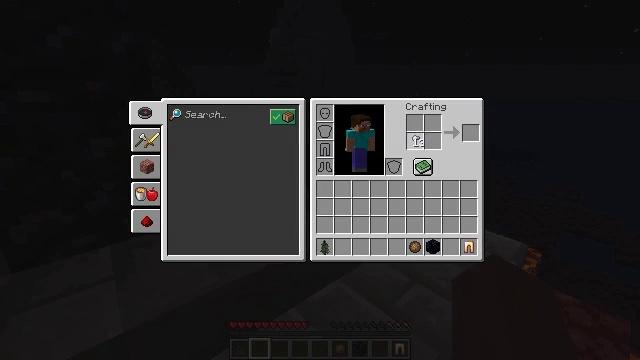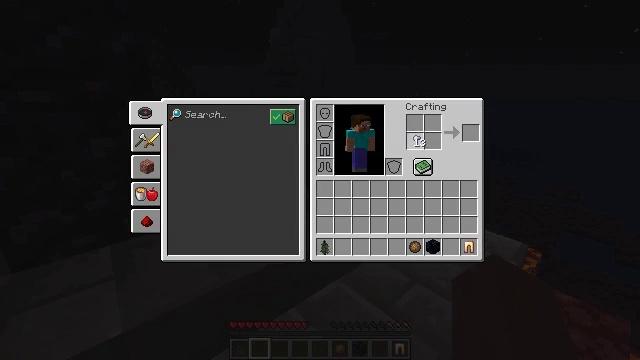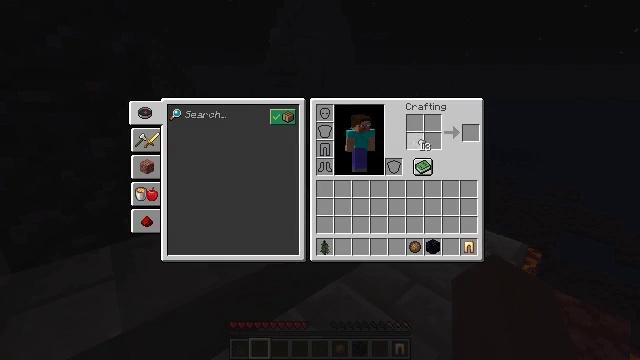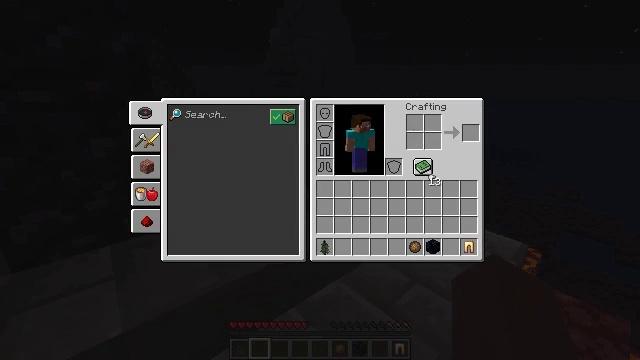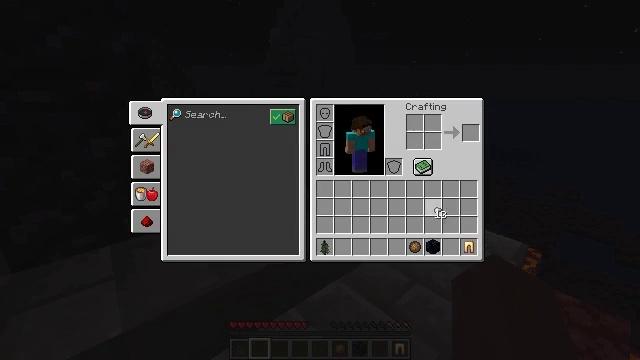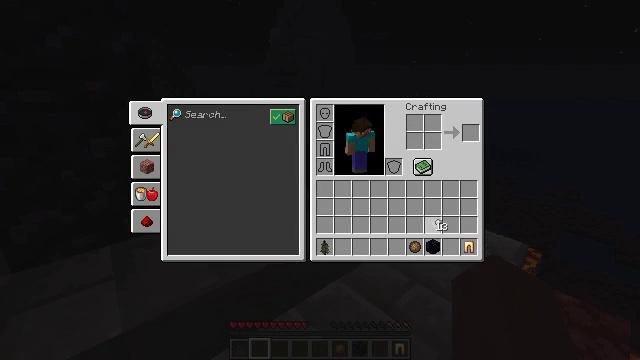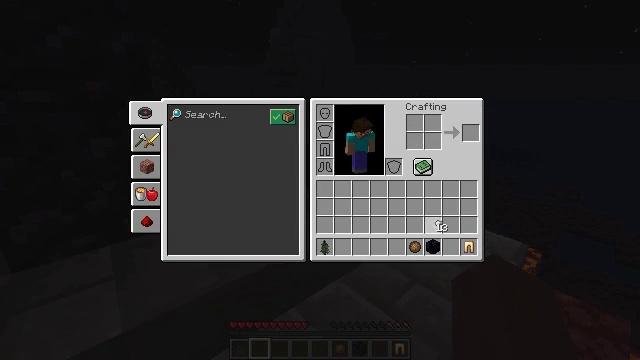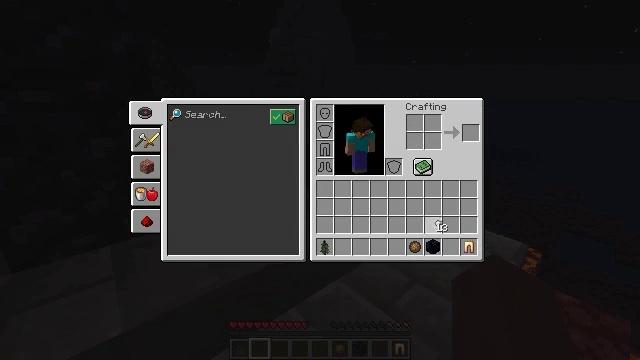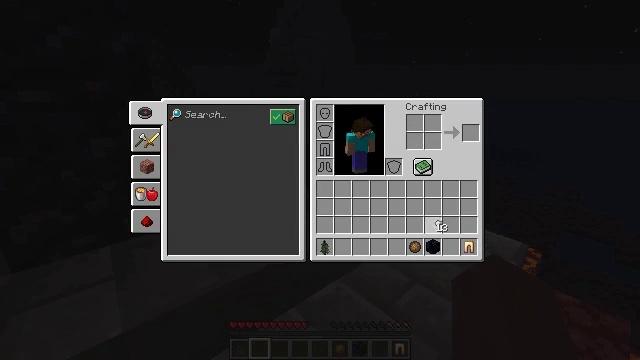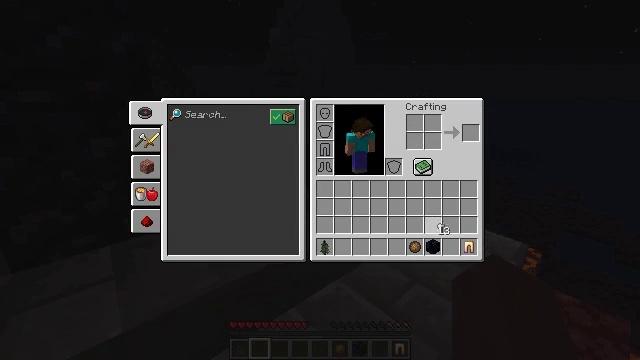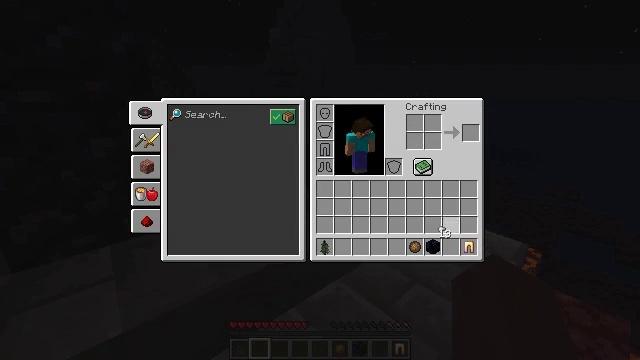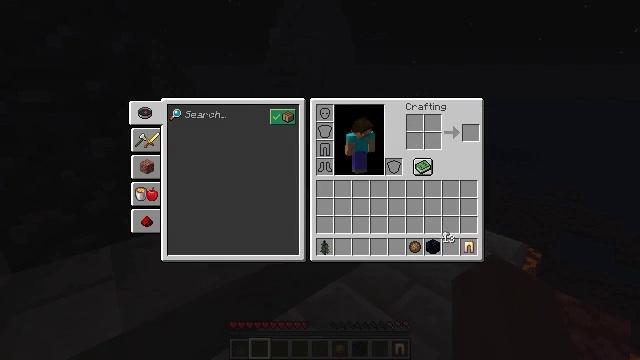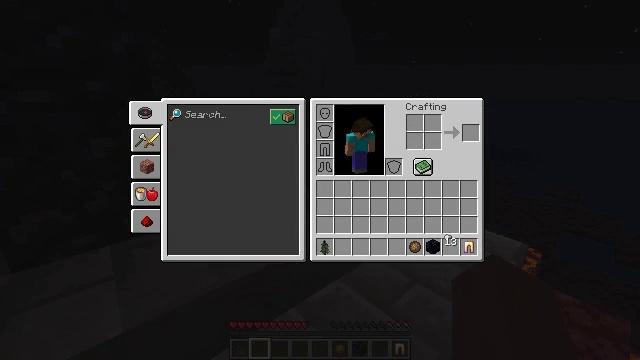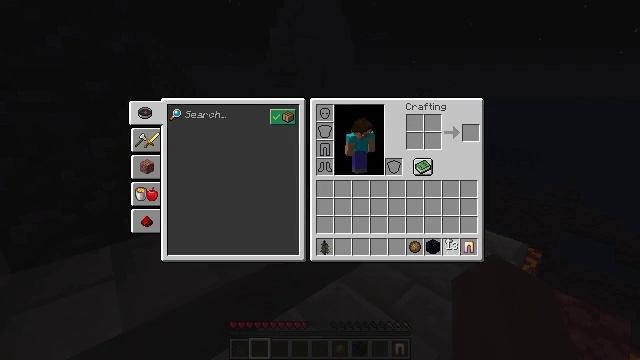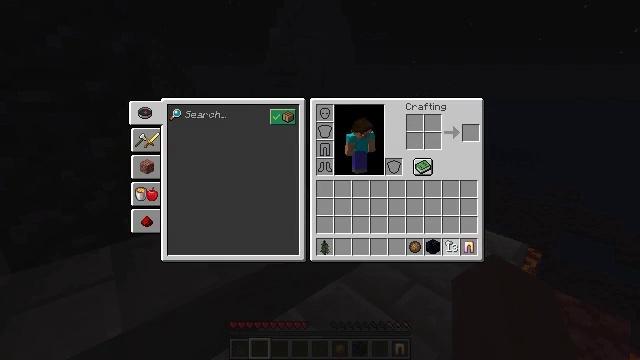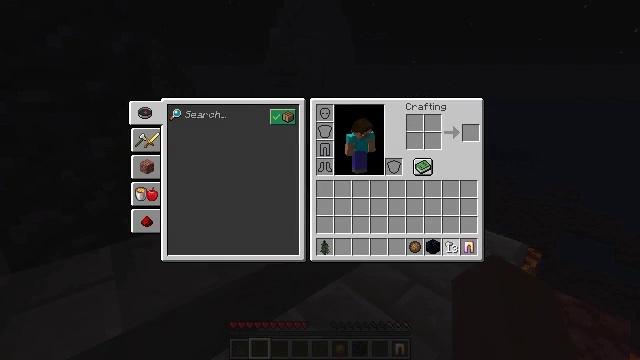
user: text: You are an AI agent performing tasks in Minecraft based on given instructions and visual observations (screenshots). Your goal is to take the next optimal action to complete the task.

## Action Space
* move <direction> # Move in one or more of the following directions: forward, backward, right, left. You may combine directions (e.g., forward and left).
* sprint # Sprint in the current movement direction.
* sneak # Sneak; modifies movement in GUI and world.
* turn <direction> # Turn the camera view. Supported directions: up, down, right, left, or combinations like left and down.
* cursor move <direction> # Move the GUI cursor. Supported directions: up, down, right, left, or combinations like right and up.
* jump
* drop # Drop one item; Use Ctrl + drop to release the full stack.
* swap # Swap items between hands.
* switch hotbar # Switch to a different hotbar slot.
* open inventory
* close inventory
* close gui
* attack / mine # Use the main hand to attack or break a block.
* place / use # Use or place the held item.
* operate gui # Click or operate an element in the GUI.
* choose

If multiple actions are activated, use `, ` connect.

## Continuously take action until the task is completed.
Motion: motion action
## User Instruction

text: Mine the sea lantern from the ocean monument.
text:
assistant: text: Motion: operate gui
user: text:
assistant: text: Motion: no_op
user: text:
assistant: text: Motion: cursor move right and down
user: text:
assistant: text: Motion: cursor move down
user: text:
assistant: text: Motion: cursor move down
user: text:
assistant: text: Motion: no_op
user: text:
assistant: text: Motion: no_op
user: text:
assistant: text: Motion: no_op
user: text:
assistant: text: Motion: no_op
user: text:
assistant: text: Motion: no_op
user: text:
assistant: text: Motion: no_op
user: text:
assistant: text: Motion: no_op
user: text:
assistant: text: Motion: no_op
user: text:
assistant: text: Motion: no_op
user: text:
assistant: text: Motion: no_op
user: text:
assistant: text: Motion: no_op
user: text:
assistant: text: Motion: operate gui
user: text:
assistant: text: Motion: operate gui
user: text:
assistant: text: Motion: operate gui
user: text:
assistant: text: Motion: operate gui
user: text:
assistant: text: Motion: no_op
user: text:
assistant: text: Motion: no_op
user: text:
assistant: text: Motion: no_op
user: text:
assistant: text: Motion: no_op
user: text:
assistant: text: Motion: no_op
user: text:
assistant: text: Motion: no_op
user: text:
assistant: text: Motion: turn right
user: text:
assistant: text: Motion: turn right and up
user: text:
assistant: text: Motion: turn right and up
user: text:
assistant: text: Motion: turn right